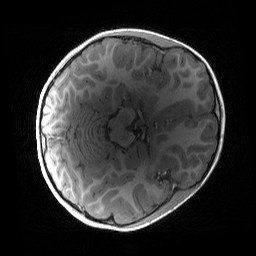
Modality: T1w
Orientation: axial
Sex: male
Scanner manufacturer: siemens
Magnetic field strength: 3 T
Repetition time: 1.9 s
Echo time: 0.00243 s